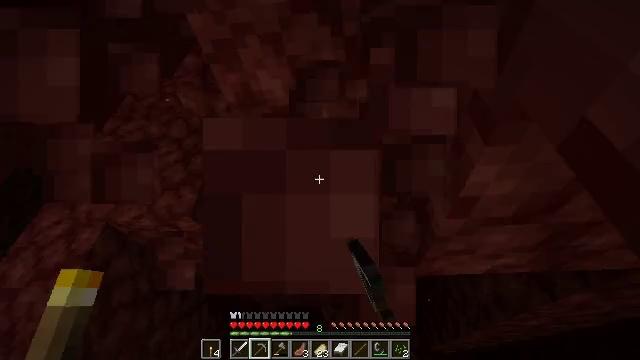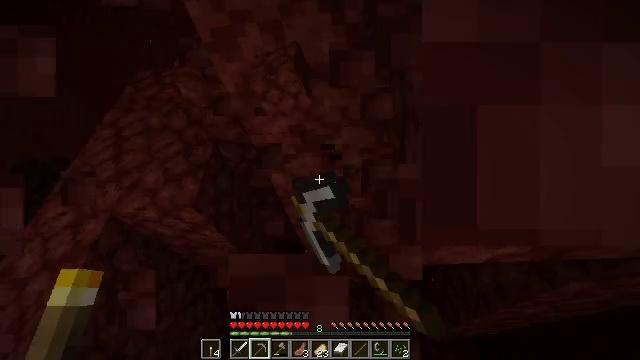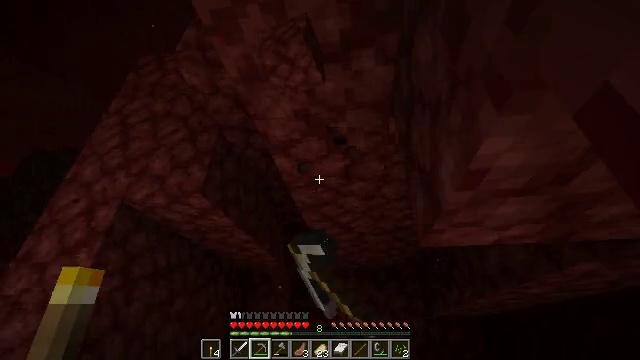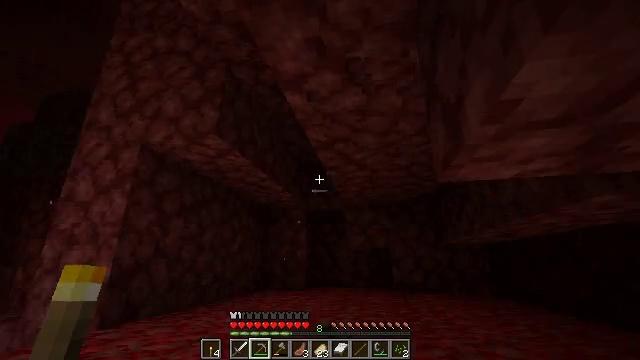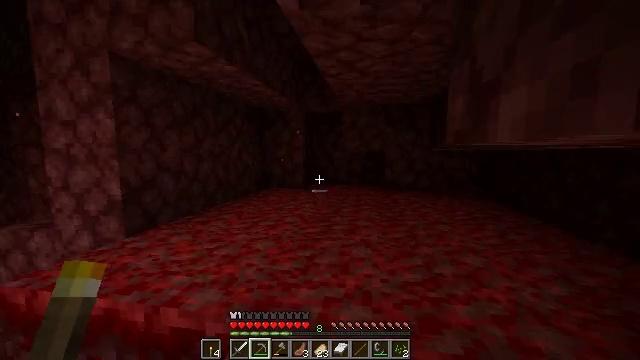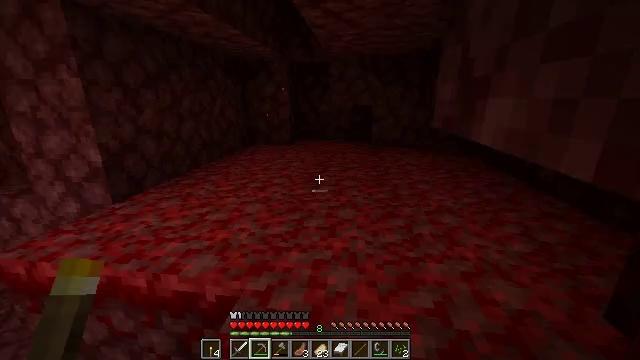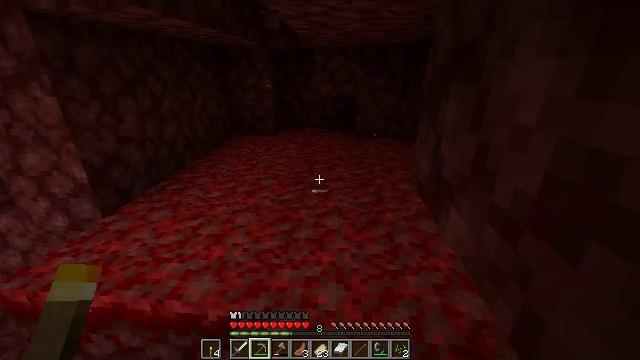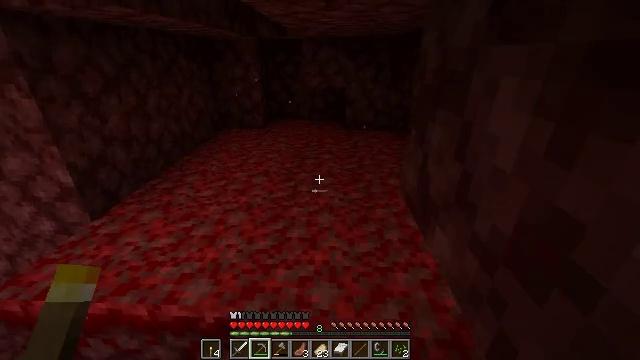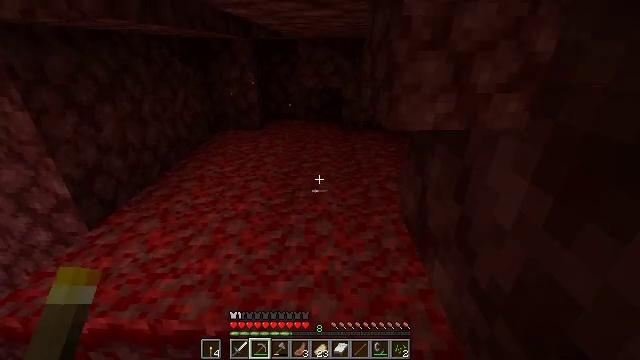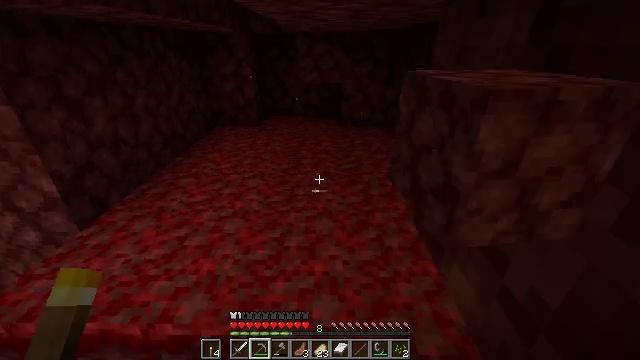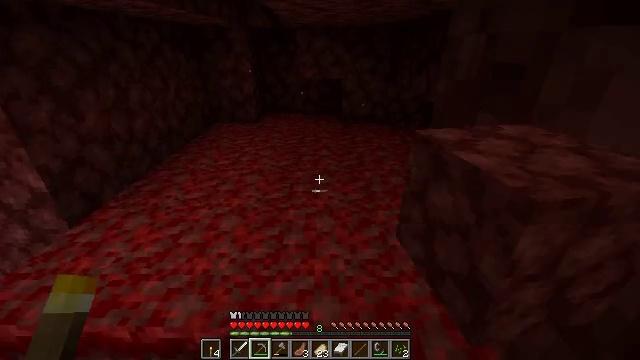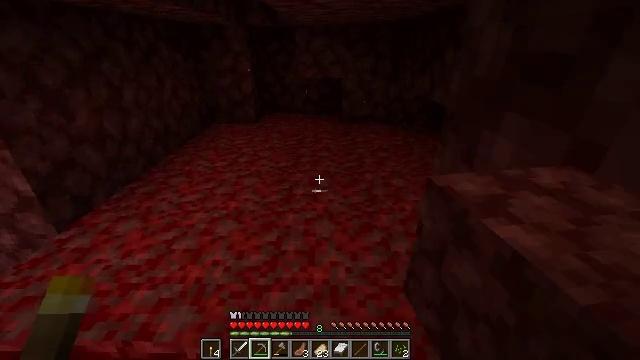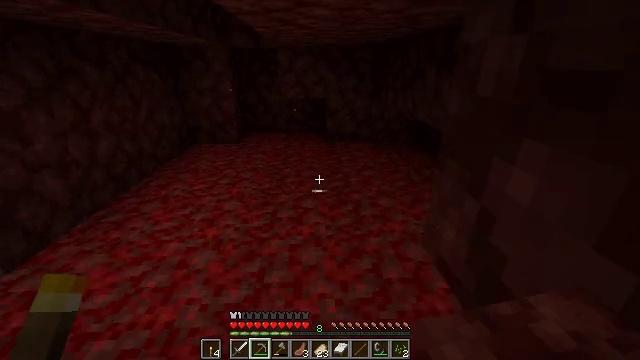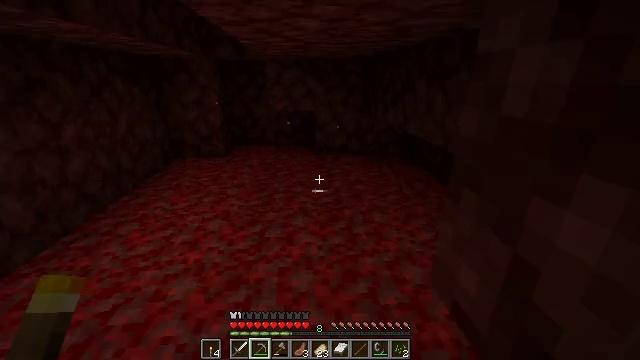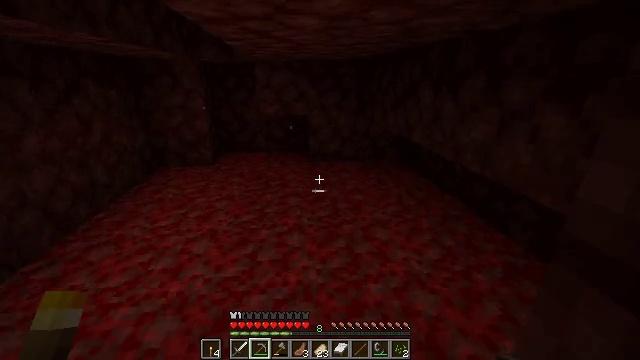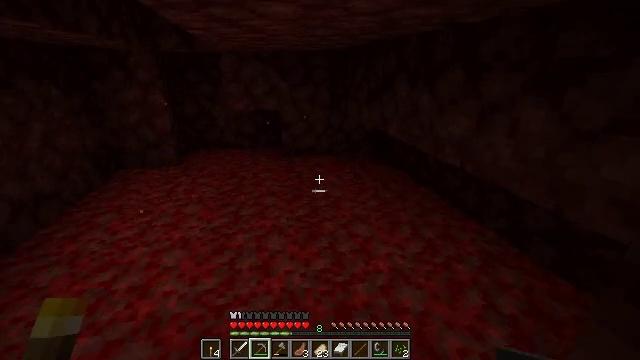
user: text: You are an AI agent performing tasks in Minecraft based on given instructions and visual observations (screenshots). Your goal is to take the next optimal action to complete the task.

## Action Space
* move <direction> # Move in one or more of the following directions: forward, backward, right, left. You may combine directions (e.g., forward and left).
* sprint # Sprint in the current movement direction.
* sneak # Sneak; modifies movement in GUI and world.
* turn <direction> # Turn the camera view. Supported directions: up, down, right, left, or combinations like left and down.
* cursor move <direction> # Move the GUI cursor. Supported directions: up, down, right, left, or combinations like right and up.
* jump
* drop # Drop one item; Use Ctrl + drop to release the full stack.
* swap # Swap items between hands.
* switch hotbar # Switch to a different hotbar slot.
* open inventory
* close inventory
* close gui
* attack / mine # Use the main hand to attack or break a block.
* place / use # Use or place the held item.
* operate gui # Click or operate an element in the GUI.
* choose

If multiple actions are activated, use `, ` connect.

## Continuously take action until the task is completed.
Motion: motion action
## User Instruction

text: Collect crimson nylium to use for building.
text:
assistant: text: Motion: turn down, attack / mine
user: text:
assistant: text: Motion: turn left and down, attack / mine
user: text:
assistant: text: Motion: move forward, turn left and down
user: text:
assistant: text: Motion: move forward, turn down, jump
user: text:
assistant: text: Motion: move forward, turn right and down, jump
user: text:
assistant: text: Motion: move forward, turn right and down, jump
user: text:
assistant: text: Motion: move forward, turn right and down
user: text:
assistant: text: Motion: move forward, turn down
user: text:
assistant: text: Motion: move forward
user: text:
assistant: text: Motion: move forward
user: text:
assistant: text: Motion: move forward
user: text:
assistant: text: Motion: move forward, turn right and up
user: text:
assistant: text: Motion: move forward, turn right and up
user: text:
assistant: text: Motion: move forward and move left, turn right
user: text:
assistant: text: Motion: move forward and move left, turn right and down
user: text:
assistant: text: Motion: move forward and move left, turn right
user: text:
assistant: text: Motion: move left, turn right
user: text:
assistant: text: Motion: move left, turn right and up
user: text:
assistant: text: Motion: move left, turn right and up
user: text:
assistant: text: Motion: move left, turn right and up
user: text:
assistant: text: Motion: turn right
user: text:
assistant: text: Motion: no_op
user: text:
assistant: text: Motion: turn left
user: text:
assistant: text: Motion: turn left and down
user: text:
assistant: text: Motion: turn left and down
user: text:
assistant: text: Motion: turn left and down
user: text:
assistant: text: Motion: turn left and down
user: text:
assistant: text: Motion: turn left and down
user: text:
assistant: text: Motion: turn left and down
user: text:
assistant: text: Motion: turn left and down